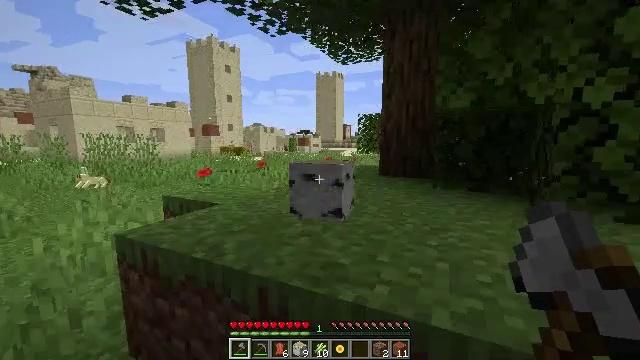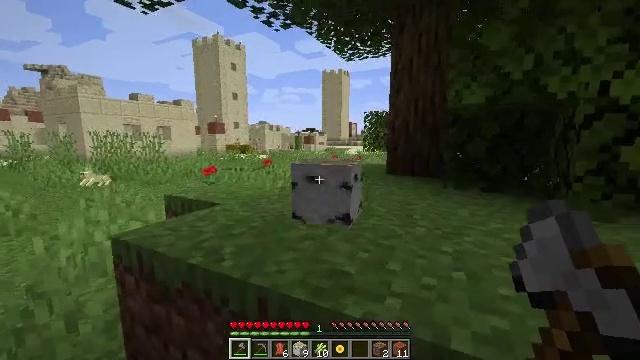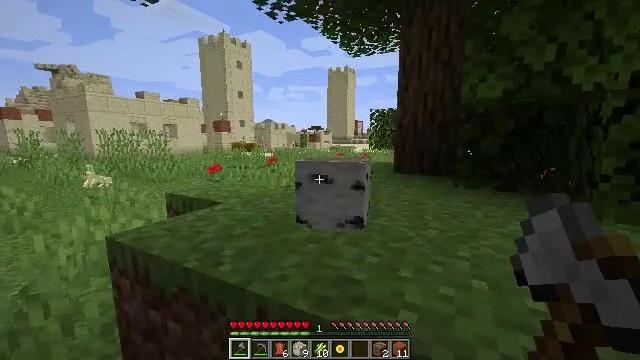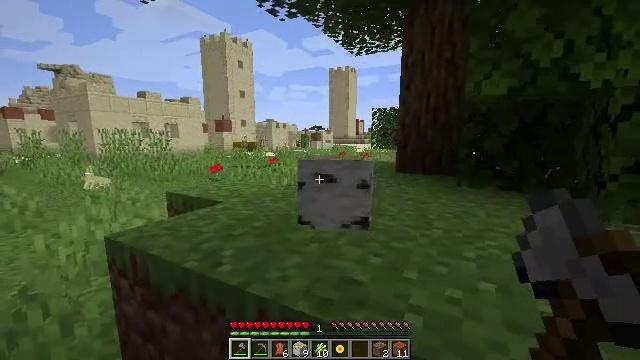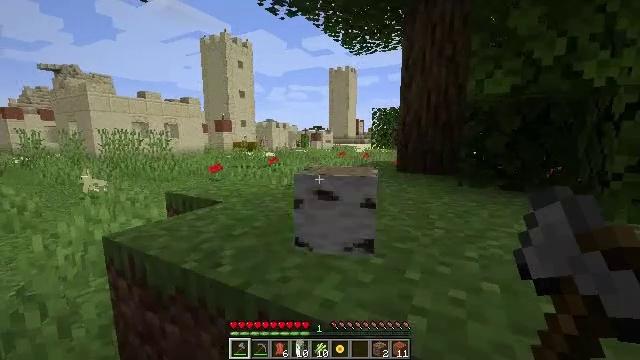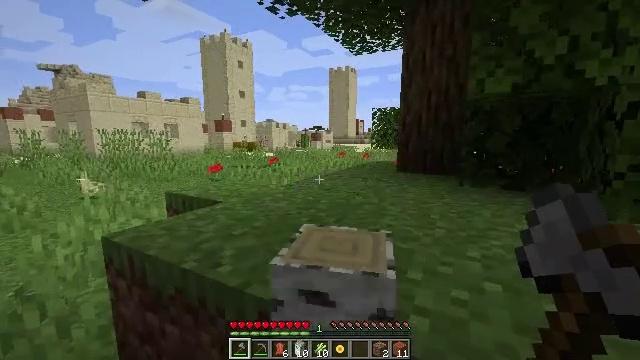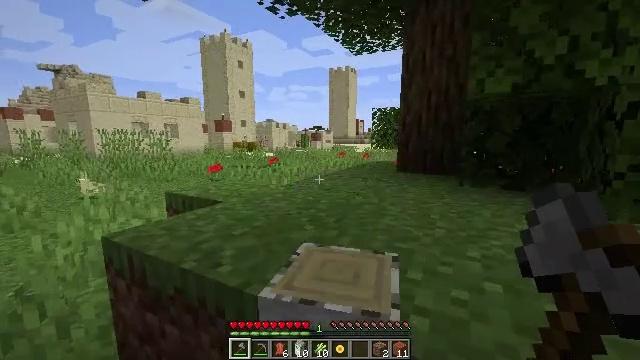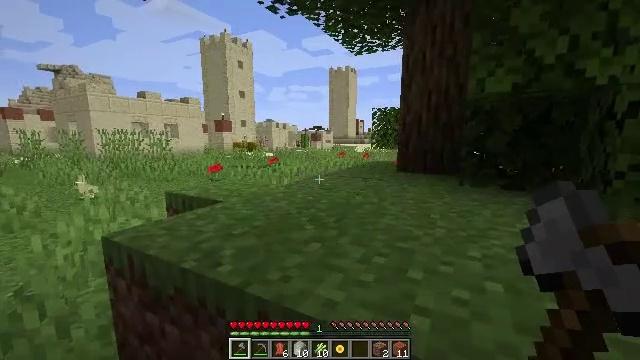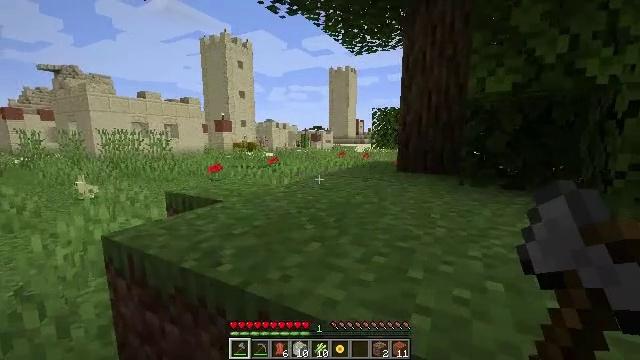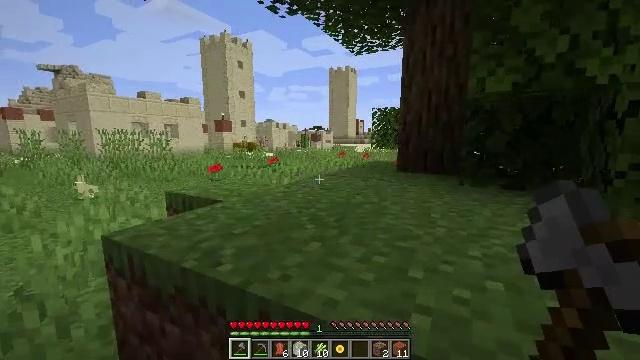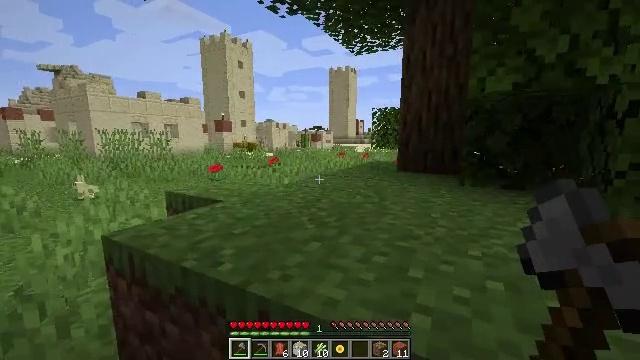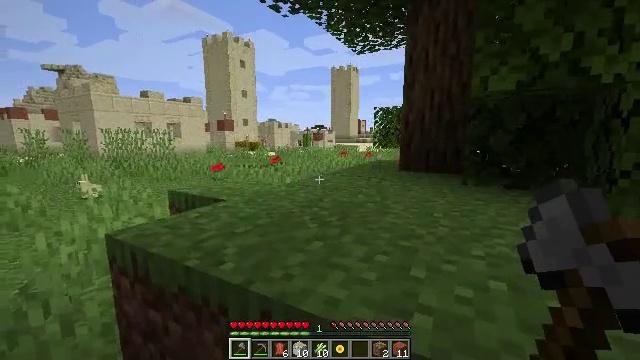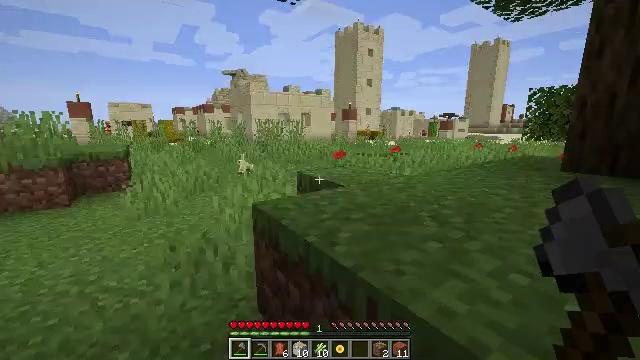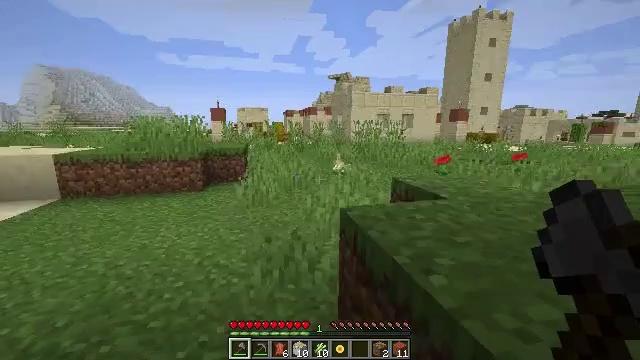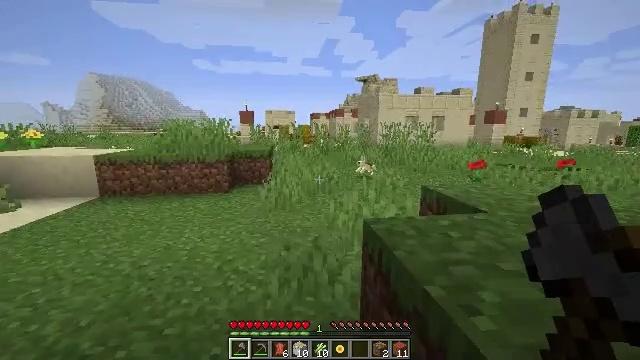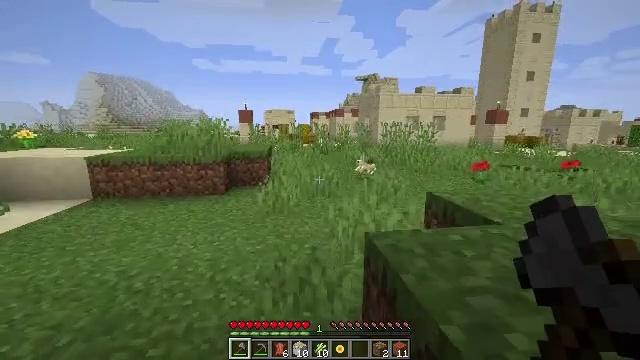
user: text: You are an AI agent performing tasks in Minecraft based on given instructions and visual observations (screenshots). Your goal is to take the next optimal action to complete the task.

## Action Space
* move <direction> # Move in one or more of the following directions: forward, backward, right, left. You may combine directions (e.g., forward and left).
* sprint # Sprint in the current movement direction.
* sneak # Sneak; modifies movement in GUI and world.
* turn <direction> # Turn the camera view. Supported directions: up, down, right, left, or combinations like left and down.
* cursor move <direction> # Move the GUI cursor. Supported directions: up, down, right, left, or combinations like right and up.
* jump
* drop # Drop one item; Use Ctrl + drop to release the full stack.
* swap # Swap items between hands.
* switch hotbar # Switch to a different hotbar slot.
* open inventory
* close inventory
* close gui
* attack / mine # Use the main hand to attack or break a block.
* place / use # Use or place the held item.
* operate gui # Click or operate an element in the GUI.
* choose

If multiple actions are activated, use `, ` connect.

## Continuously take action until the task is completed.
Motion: motion action
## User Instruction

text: Hunt animals.
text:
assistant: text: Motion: turn left
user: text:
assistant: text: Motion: turn left
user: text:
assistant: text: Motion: no_op
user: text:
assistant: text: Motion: no_op
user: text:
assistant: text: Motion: no_op
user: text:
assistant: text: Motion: no_op
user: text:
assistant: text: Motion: no_op
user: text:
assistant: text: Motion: no_op
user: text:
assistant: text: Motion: no_op
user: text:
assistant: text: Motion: no_op
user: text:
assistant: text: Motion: no_op
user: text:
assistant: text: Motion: move forward, turn left and down
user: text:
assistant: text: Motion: move forward, turn left
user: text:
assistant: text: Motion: move forward, turn left
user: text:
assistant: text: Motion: move forward
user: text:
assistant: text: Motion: move forward
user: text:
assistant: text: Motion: move forward
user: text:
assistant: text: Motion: move forward
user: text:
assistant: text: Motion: move forward, turn down
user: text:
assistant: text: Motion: move forward, turn down
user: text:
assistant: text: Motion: move forward
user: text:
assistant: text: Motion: move forward
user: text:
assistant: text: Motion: move forward
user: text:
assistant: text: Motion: move forward
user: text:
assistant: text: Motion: move forward
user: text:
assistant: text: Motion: move forward
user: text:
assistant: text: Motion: move forward
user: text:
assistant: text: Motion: move forward, turn down
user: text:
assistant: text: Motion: move forward
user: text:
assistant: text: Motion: move forward